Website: walmart
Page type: customer-info-address
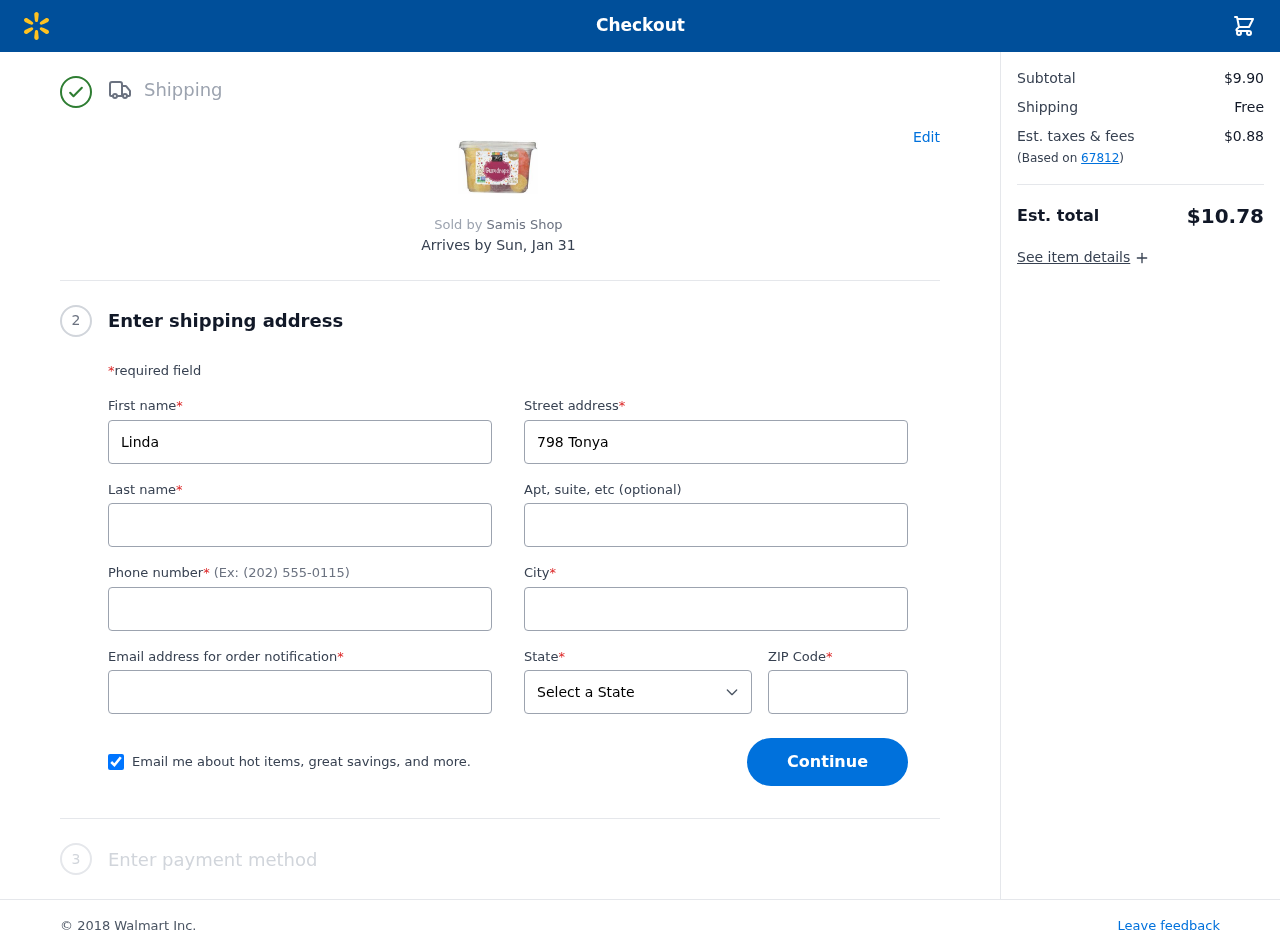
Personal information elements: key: PII_CITY
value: Jamesberg
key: PII_EMAIL
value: lindaford@gmail.com
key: PII_FIRSTNAME
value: Linda
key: PII_LASTNAME
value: Ford
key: PII_PHONE
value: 8889389928
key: PII_POSTCODE
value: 67812
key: PII_STATE
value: VI
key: PII_STREET
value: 798 Tonya Loaf Suite 123
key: PII_STREET2
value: Apt. 639
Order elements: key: ORDER_DELIVERY_DATE
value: Sun, Jan 31
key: ORDER_SUBTOTAL
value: $9.90
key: ORDER_SHIPPING_COST
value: Free
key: ORDER_TAX
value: $0.88
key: ORDER_TOTAL
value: $10.78